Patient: sex M, age 36
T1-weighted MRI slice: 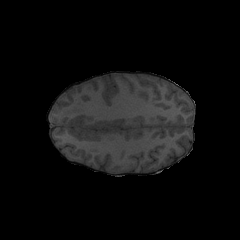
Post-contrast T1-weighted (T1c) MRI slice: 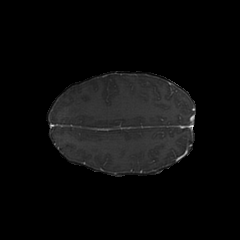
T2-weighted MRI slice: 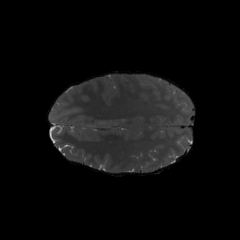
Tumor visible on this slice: yes
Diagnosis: Glioblastoma, IDH-wildtype
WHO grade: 4